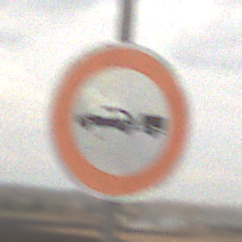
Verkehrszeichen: VerbotPersonenkraftwagenMitAnhaenger
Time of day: MorningAfternoon
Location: Outdoor (Nature)
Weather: Overcast
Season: NotSpecified
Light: Natural